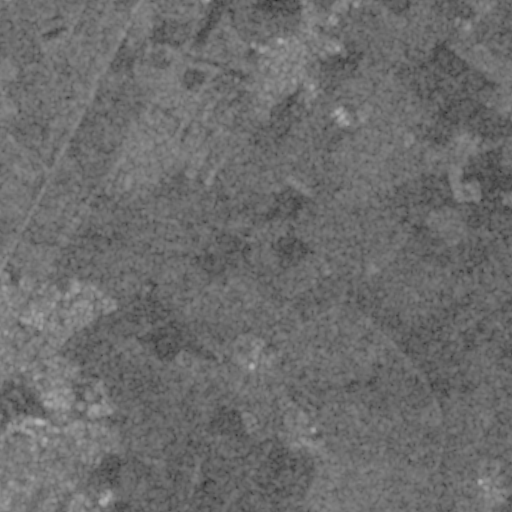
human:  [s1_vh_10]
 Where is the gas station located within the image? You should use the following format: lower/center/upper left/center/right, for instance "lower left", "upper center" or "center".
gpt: The gas station is located in the lower left of the image.
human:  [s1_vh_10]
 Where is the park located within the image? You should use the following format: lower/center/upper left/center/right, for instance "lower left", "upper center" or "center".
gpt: The park is located in the lower left of the image.
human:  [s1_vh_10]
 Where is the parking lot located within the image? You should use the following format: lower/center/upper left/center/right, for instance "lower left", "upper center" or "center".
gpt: The parking lot is located in the lower left of the image.
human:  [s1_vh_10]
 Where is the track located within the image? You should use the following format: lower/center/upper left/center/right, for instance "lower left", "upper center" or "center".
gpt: The track is located in the lower left of the image.
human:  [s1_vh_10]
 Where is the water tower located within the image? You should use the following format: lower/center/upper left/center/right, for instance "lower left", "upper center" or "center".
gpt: The water tower is located in the center left of the image.
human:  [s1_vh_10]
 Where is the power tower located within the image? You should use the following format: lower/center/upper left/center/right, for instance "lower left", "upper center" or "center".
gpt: There is no power tower in the image.

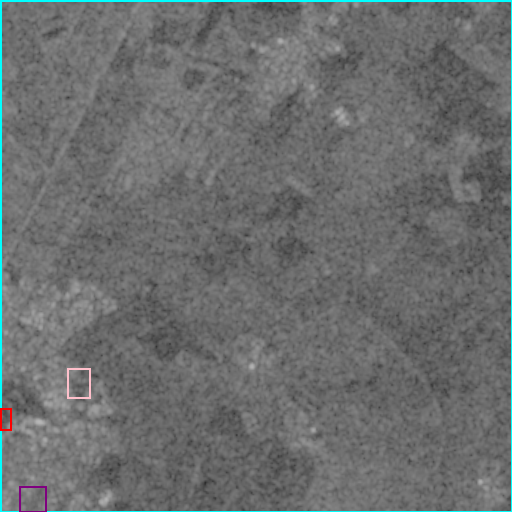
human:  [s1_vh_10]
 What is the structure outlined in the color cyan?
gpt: The structure outlined in cyan is a crop field.
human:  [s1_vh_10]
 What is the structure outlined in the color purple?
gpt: The structure outlined in purple is a park.
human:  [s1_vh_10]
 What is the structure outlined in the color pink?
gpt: The structure outlined in pink is a parking lot.
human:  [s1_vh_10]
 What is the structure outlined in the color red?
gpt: The structure outlined in red is a track.
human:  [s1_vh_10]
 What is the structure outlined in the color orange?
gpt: There is no orange outline.